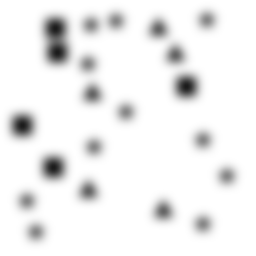
Squares: 5
Triangles: 5
Stars: 11
Total shapes: 21